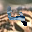
Label: 4